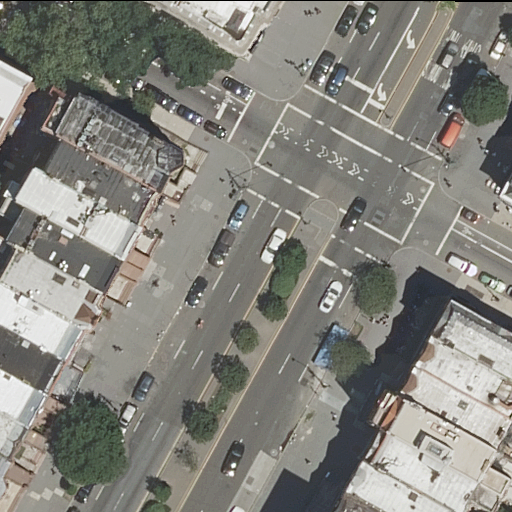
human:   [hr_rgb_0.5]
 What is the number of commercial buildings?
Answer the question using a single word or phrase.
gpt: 0

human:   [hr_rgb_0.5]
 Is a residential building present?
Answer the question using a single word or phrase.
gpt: yes

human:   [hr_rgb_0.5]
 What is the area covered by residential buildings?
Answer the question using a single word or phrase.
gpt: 2265m2

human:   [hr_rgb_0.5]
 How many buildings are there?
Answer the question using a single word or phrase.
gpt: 20

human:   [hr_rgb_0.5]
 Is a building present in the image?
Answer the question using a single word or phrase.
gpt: yes

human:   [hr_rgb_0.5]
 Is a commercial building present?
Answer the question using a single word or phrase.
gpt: no

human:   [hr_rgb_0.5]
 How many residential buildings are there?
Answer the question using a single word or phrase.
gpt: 19

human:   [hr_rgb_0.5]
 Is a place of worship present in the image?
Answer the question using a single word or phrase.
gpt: yes

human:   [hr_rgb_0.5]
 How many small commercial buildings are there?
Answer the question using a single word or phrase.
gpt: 0

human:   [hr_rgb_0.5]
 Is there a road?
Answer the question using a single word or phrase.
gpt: yes

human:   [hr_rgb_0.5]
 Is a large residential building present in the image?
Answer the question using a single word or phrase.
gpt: no

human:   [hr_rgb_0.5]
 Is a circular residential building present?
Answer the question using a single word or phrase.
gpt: no

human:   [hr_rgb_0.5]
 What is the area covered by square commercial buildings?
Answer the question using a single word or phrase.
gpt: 0m2

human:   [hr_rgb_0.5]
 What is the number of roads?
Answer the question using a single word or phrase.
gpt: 4

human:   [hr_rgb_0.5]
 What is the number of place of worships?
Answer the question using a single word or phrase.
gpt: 1

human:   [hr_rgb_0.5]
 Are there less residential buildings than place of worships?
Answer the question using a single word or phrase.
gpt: no

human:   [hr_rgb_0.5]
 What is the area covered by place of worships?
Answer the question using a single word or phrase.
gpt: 114m2

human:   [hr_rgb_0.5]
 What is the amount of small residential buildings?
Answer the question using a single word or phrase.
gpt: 6

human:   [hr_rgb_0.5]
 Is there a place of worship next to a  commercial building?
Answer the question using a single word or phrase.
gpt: no

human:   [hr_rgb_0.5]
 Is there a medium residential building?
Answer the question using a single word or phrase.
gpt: yes

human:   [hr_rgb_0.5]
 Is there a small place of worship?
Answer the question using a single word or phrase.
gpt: no

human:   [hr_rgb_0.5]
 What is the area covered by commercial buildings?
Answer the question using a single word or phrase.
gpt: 0m2

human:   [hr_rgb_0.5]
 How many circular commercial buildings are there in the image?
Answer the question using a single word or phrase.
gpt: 0

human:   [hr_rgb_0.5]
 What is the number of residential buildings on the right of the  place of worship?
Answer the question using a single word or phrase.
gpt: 8

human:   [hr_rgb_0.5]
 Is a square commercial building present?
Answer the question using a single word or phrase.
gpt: no

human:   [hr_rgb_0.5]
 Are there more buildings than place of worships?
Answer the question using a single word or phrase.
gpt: yes

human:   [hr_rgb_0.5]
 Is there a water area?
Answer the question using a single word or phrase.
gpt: no

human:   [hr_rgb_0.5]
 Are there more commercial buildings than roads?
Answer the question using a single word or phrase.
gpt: no

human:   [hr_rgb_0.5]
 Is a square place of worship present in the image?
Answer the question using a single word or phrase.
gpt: no

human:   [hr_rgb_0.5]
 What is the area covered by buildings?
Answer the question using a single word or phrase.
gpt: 2380m2

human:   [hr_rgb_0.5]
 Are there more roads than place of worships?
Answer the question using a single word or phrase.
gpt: yes

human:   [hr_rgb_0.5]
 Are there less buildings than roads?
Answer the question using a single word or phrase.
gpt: no

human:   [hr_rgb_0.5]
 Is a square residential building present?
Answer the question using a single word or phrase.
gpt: no

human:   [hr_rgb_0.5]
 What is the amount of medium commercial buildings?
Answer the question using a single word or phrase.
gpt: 0

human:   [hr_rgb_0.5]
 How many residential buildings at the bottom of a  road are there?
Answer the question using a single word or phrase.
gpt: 18

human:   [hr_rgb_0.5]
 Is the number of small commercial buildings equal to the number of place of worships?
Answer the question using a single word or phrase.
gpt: no

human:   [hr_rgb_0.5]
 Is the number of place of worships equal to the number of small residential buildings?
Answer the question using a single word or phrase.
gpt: no

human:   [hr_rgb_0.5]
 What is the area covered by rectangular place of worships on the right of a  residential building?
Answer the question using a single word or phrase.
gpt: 114m2

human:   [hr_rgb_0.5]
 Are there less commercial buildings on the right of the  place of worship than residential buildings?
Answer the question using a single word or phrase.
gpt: yes

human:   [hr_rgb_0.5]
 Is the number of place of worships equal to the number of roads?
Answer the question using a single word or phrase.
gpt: no

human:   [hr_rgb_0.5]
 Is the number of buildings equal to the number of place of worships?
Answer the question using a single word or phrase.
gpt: no

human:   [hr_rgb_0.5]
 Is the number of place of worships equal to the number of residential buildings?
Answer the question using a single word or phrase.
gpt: no

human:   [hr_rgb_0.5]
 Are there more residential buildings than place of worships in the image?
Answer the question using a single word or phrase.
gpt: yes

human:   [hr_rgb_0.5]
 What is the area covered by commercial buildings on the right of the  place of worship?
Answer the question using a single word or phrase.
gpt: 0m2

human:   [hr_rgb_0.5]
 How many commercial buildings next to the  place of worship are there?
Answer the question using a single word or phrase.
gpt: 0

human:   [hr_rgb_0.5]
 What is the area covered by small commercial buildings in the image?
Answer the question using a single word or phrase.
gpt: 0m2

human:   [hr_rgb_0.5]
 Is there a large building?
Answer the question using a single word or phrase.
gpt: no

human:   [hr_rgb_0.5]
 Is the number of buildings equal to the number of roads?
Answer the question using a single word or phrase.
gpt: no

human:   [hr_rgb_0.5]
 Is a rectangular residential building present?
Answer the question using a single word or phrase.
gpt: yes

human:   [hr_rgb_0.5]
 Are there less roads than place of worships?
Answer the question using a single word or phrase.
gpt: no

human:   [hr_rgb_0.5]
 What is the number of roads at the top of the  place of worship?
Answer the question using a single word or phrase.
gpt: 0

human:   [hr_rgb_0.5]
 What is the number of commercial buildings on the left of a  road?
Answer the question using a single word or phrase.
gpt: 0

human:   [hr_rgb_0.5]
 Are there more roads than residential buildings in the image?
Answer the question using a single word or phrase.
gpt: no

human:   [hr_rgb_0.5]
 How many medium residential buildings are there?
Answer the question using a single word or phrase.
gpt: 13

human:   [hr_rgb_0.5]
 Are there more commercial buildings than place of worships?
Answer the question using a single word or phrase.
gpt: no

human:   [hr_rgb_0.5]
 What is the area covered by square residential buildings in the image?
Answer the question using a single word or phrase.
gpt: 0m2

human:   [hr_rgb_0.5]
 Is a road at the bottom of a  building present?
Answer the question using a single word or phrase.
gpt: yes

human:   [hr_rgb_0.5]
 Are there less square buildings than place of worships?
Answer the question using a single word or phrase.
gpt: yes

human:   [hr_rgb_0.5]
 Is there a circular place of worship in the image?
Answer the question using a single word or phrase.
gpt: no

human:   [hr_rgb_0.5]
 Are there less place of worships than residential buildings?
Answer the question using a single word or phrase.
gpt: yes

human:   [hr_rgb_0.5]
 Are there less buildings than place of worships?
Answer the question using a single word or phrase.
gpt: no

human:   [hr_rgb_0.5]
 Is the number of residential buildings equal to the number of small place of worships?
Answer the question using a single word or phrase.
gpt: no

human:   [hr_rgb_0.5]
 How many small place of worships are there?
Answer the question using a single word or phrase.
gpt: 0

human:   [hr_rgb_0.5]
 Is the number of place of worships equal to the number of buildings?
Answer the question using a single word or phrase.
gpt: no